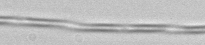
Label: Pseudo-nitzschia